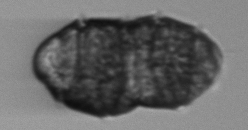
Label: Margalefidinium